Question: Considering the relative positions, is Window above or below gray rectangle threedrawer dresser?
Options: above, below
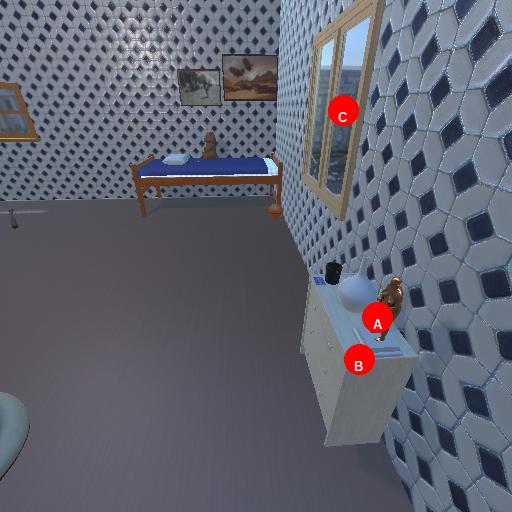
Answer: above